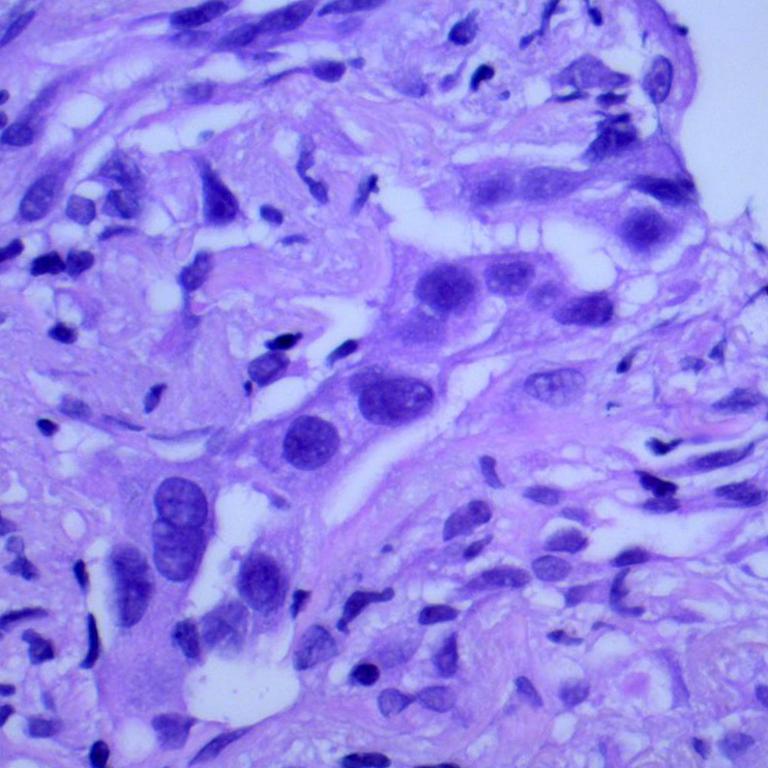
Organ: lung
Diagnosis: adenocarcinomas